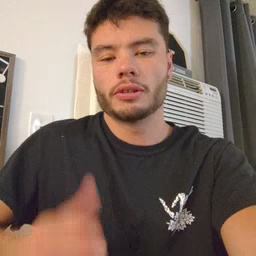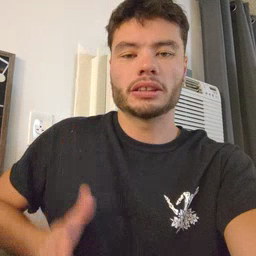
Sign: beside